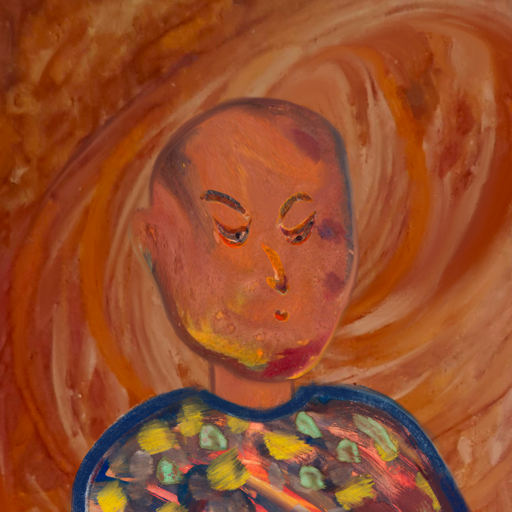
Background: Pious_Lady, Head And Neck Side: Mother_And_Son_Son, Face Side: Hypocrite, Bust: Mother_And_Son_Mother, Hair Side: Blank, Head Accessory: Blank, Second Necklace: Blank, Necklace: Blank, Baby: Blank